Question: I have two classes: Product and derived Juice. I need to implement MFC Serialazation for these classes.
'''
class Product : CObject
{
protected:
DECLARE_SERIAL(Product) //IMPLEMENT_SERIAL(Product, CObject, 0) in .cpp
CString name;
int expiring;
double price;
public:
Product();
~Product();
virtual void input_data();
virtual void print_data();
virtual void Serialize(CArchive& archive)
{
CObject::Serialize(archive);
if (archive.IsStoring())
archive << name << expiring << price;
else
archive >> name >> expiring >> price;
};
};
'''
'''
class Juice :
public Product
{
private:
double volume;
CString taste;
public:
Juice();
~Juice();
void input_data() override;
void print_data() override;
void Serialize(CArchive& archive) override
{
Product::Serialize(archive);
if (archive.IsStoring())
archive << volume << taste;
else
archive >> volume >> taste;
}
};
'''
To store objects of the classes I have Stock class which has container of Product class pointers.
'''
class Stock
{
private:
vector<shared_ptr<Product>> stock;
public:
Stock();
~Stock();
void Add(shared_ptr<Product> p);
void Print();
bool Save(string fname);
bool Load(string fname);
void Clear();
};
'''
In Save and Load methods I'm trying to implement serialazation (according to discussion in this topic <URL>.
'''
bool Stock::Save(string fname)
{
CFile out;
if (!out.Open(fname.c_str(), CFile::modeWrite | CFile::modeCreate))
return false;
CArchive ar(&out, CArchive::store);
ar.WriteCount(stock.size());
for (auto it = stock.begin(); it != stock.end(); ++it)
{
(*it)->Serialize(ar);
}
ar.Close();
out.Close();
return true;
}
bool Stock::Load(string fname)
{
CFile in;
if (!in.Open(fname.c_str(), CFile::modeRead))
return false;
CArchive ar(&in, CArchive::load);
int cnt = ar.ReadCount();
for (int i = 0; i < cnt; i++)
{
auto p = make_shared<Product>();
p->Serialize(ar);
stock.push_back(p);
}
ar.Close();
in.Close();
return true;
}
'''
Now I got a problem.
While reading objects from file Juice objects are read like Product (without ant fields). The reading of the object after Juice starts with the rest of Juice information, so I got in Serialaize method of Product.

If I use only Product objects to add to Stock everything works fine. What are my mistakes and what should I do to implement MFC serialization correctly?
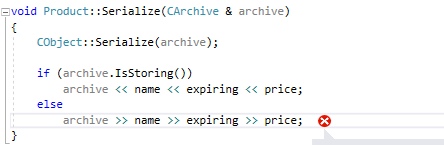
Answer: Stock::Save needs to change to:
'''
for (auto it = stock.begin(); it != stock.end(); ++it)
{
ar << (*it).get();
}
'''
And Stock::Load needs to change to:
'''
for (int i = 0; i < cnt; i++)
{
Product* obj = nullptr;
ar >> obj;
stock.emplace_back(obj);
}
'''
When you use ar << obj, it saves type information with the object so it can be retrieved properly when you load it. Calling Serialize directly won't save the type data.
For reference, here's what the MFC serialization code looks like inside of CObArray (basically what you'd use instead of a vector if you stuck to MFC only)
'''
if (ar.IsStoring())
{
ar.WriteCount(m_nSize);
for (INT_PTR i = 0; i < m_nSize; i++)
ar << m_pData[i];
}
else
{
DWORD_PTR nOldSize = ar.ReadCount();
SetSize(nOldSize);
for (INT_PTR i = 0; i < m_nSize; i++)
ar >> m_pData[i];
}
'''